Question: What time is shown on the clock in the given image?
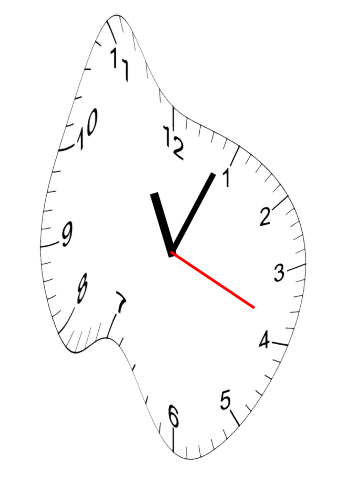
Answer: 11:04:19